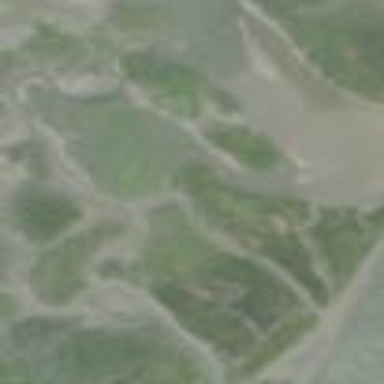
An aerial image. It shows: Tidal marsh wetland area.